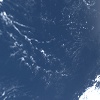
Label: water